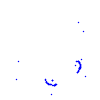
Particle: kaon